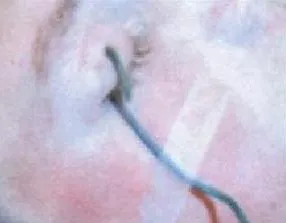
Patient eye on arrival.
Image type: medical_photograph (other_medical_photograph)